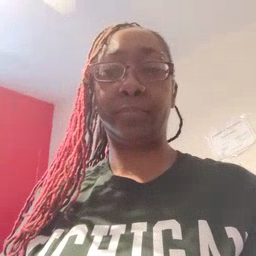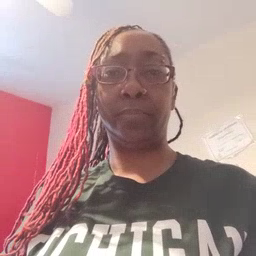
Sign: mom